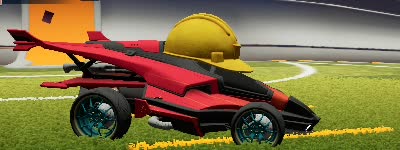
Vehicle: aftershock